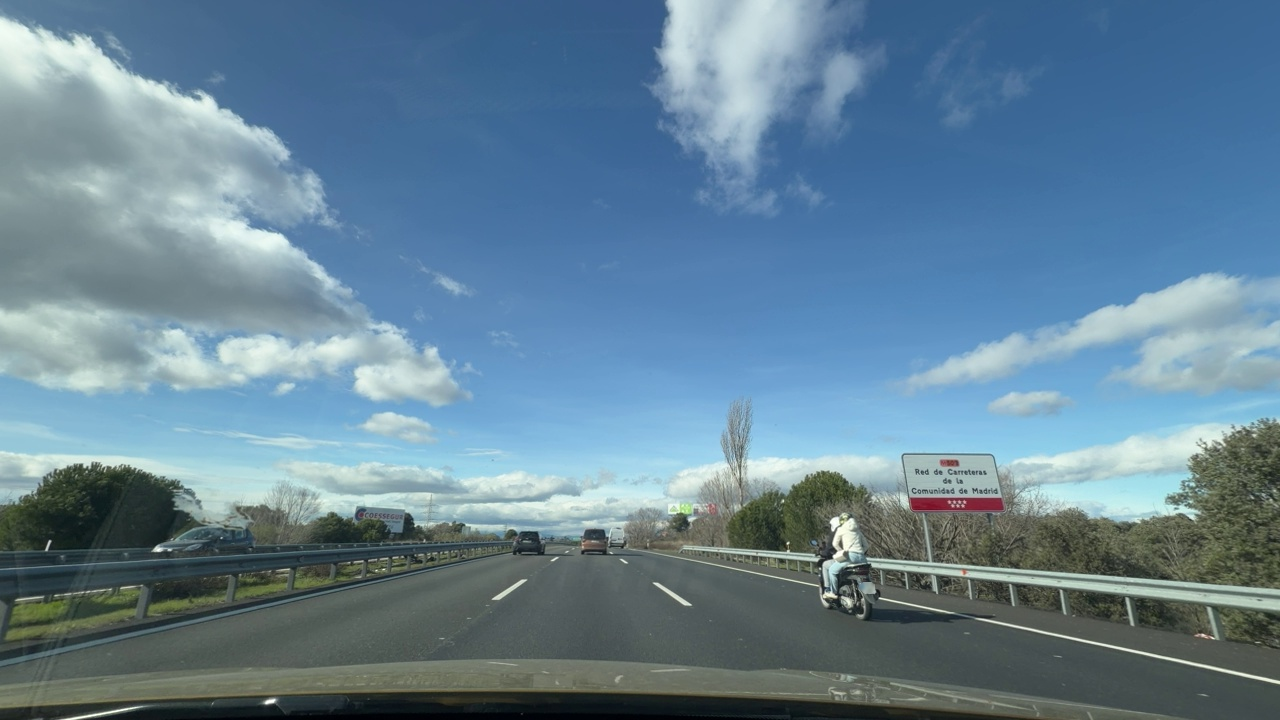
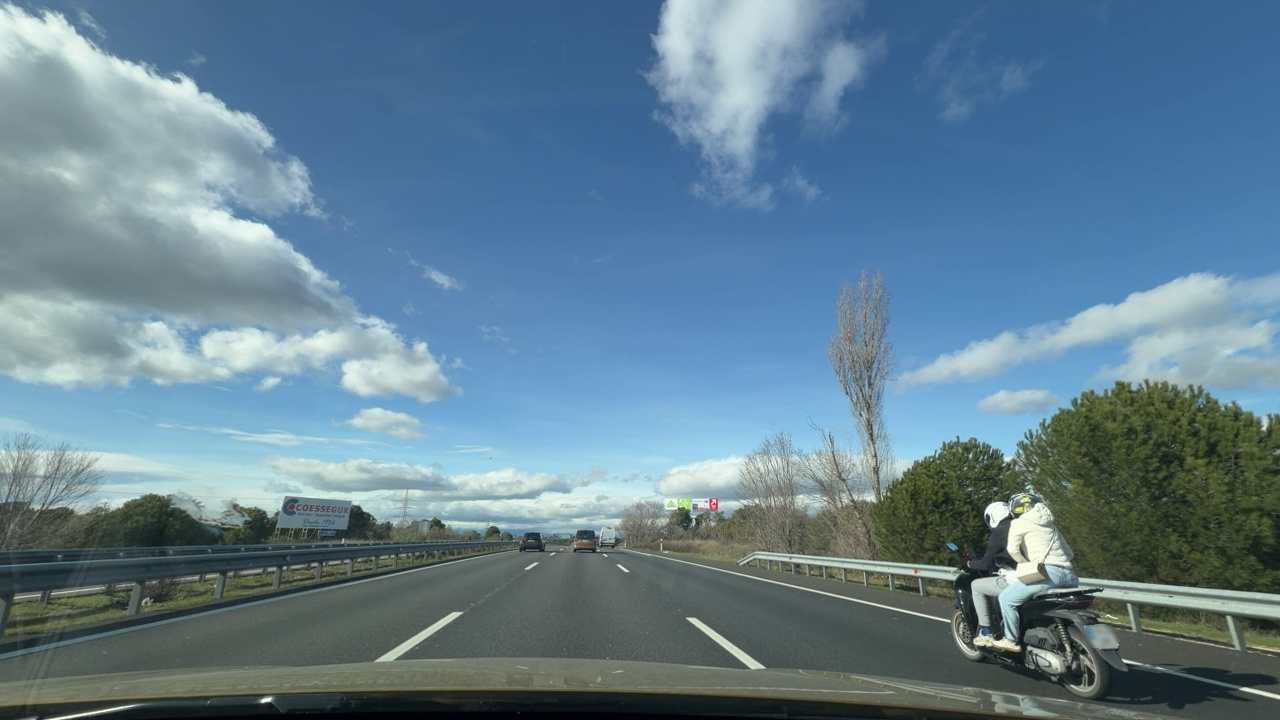
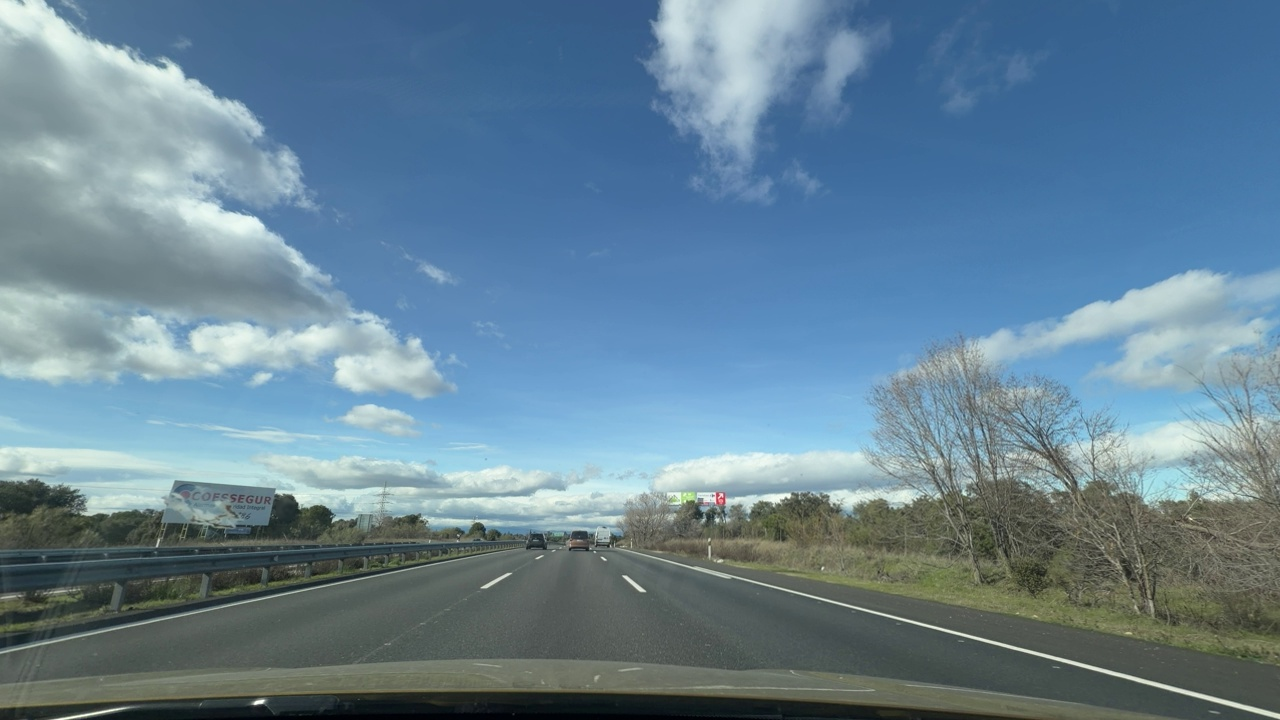
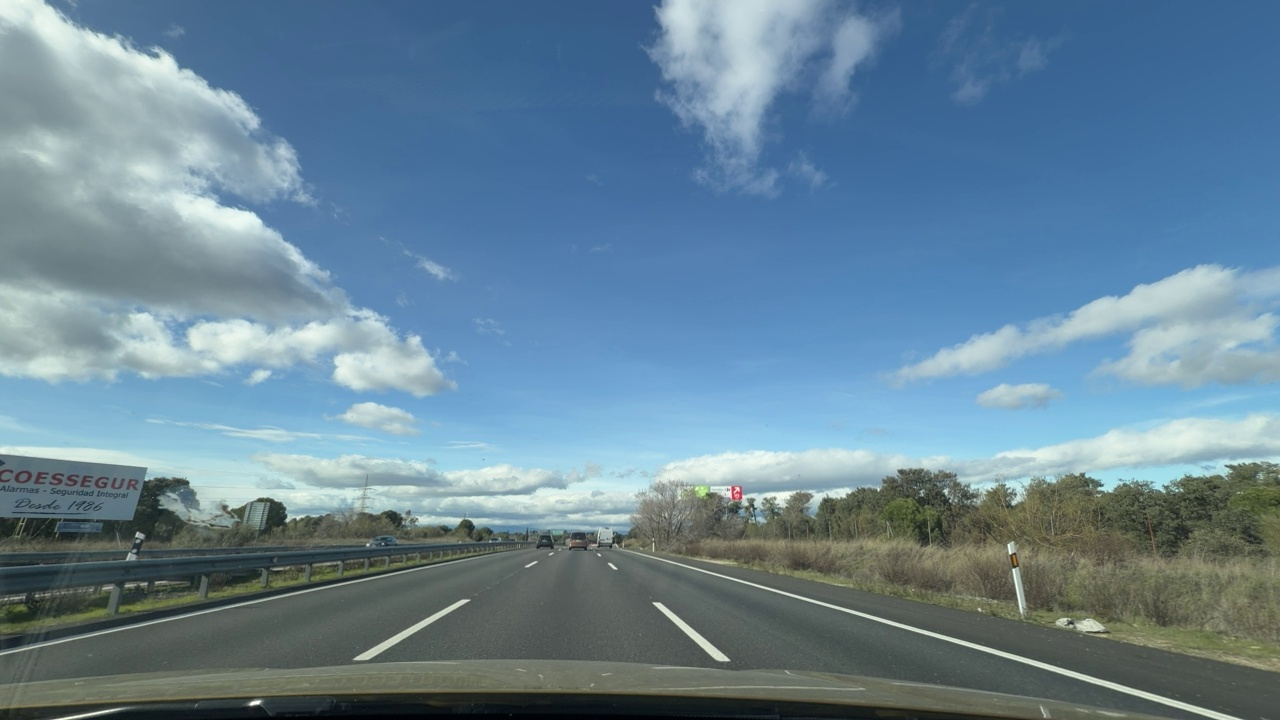
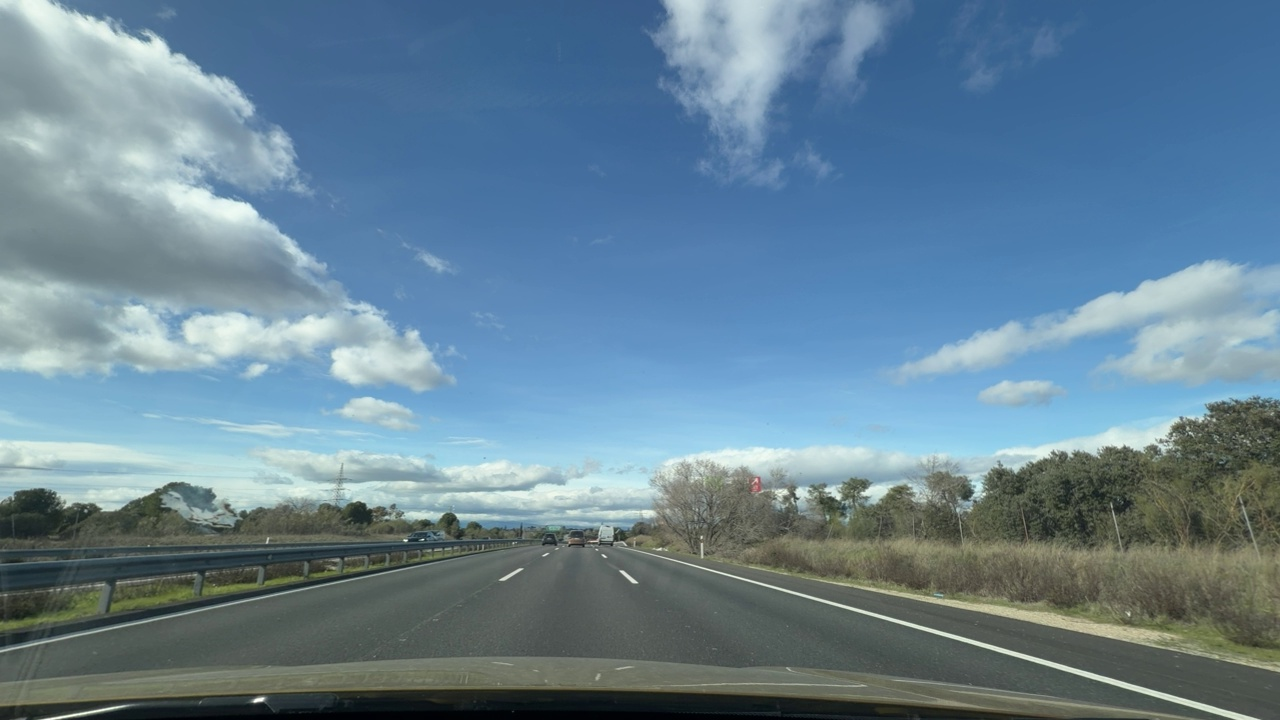
Situation: empty
Question: Is the ego vehicle traveling on a highway?
Answer: Yes
Reasoning: There is 3 wide lanes and high-way style signage in the picture, signaling it is a highway

Situation: empty
Question: Is the ego vehicle entering or exiting a highway?
Answer: No
Reasoning: The vehicle is travelling inside a highway with no visible signs ox exiting or entering

Situation: empty
Question: Are speed bumps, crosswalks, or construction-related obstacles present in the ego lane?
Answer: No
Reasoning: No obstacles are present in the path.

Situation: empty
Question: Do you observe any red traffic light regulating the ego lane?
Answer: No
Reasoning: There are no traffic lights ahead visible, the vehicle is in a highway.